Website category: auto
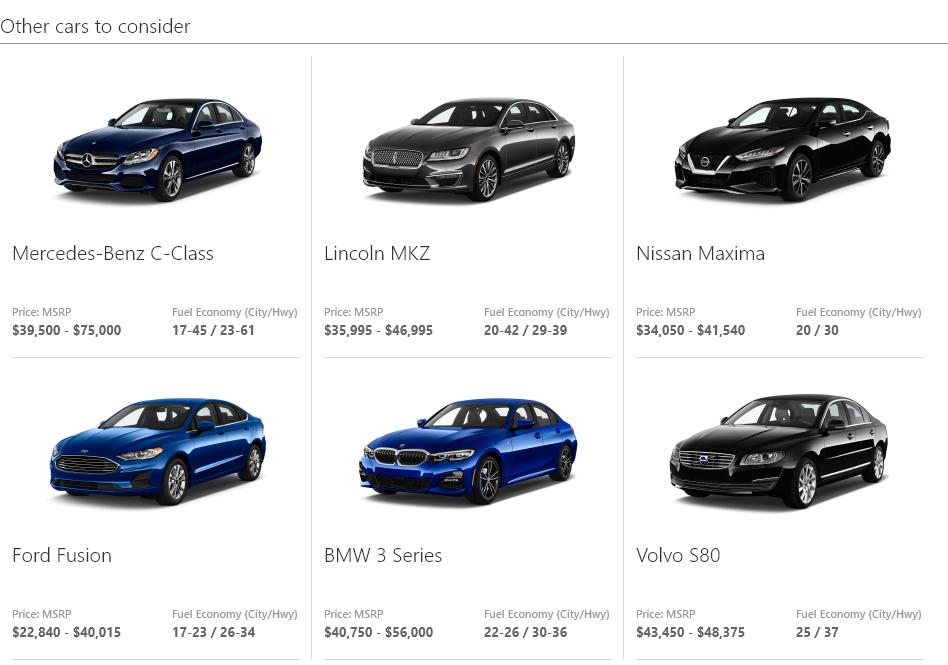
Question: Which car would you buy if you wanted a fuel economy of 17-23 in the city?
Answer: Ford Fusion

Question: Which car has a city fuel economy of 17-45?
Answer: Mercedes-Benz C-Class

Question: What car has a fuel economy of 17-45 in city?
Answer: Mercedes-Benz C-Class

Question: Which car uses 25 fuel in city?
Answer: Volvo S80

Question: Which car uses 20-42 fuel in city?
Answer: Lincoln MKZ

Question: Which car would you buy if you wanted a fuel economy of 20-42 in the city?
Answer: Lincoln MKZ

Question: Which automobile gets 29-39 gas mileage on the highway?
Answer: Lincoln MKZ

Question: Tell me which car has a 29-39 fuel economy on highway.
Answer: Lincoln MKZ

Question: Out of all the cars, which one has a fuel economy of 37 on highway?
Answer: Volvo S80

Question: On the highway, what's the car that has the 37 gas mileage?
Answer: Volvo S80

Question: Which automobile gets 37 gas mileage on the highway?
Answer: Volvo S80

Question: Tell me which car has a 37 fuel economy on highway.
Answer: Volvo S80

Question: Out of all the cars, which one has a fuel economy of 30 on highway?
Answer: Nissan Maxima

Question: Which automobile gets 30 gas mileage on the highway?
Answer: Nissan Maxima

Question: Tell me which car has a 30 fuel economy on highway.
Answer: Nissan Maxima

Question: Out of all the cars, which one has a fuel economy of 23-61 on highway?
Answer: Mercedes-Benz C-Class

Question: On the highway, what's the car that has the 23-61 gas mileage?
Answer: Mercedes-Benz C-Class

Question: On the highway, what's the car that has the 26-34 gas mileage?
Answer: Ford Fusion

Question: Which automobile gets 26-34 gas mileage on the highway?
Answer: Ford Fusion

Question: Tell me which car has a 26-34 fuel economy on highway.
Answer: Ford Fusion

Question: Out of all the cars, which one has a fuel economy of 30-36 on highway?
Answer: BMW 3 Series

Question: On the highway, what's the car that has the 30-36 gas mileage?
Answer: BMW 3 Series